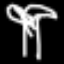
Label: palm tree